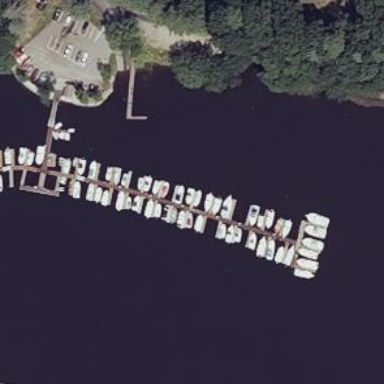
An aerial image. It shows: Man-made pier.